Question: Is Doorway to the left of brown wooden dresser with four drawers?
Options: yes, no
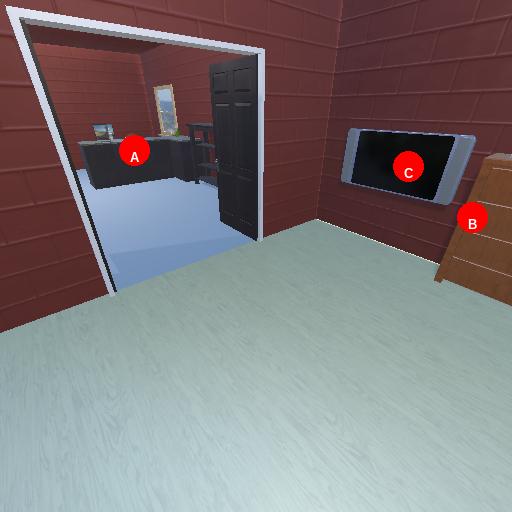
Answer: yes